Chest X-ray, AP view. Patient: 56 years old, sex F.
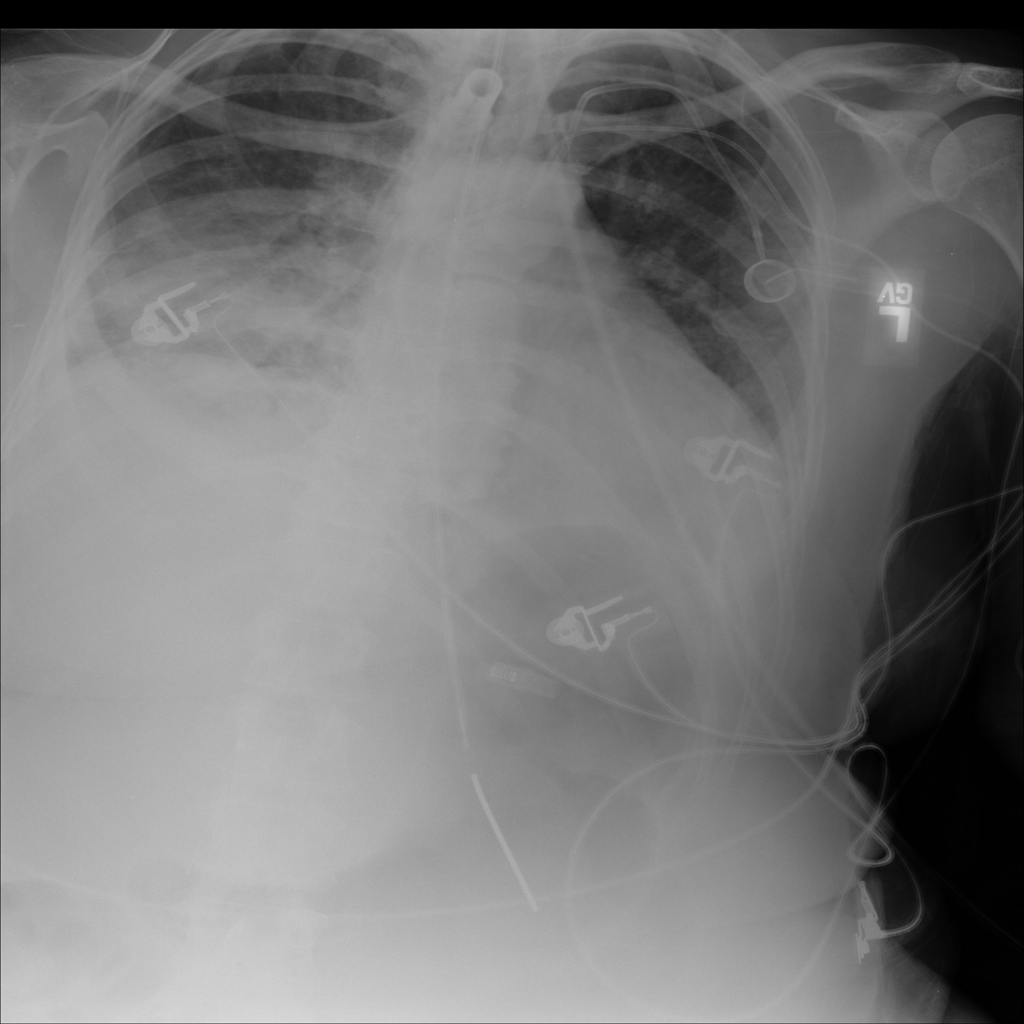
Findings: Infiltration, Pneumonia